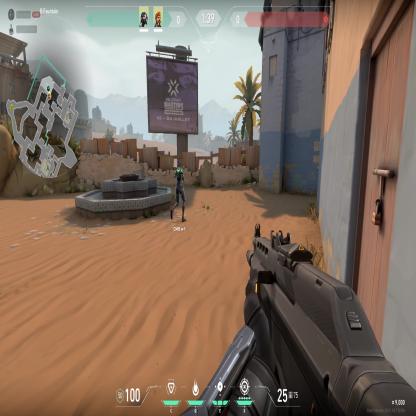
Label: teammate